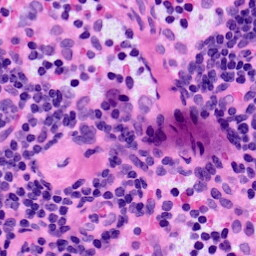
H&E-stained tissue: LymphNode